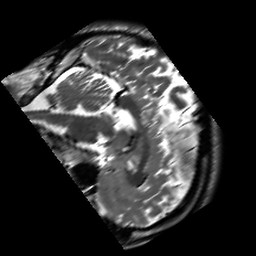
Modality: T2w
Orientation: sagittal
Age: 28
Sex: male
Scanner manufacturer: siemens
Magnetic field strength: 3 T
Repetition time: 7 s
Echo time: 0.09 s